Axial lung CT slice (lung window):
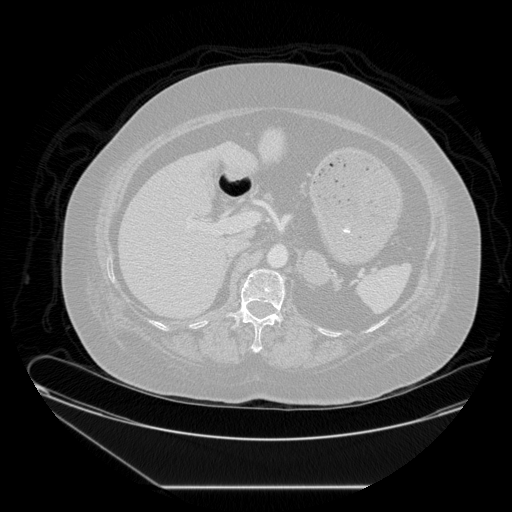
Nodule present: no